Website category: phone
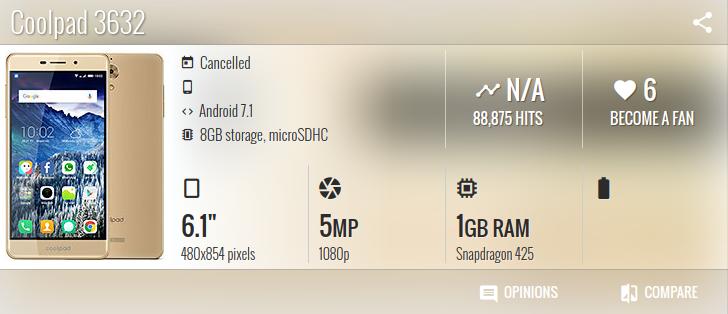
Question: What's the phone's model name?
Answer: Coolpad 3632

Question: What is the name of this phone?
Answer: Coolpad 3632

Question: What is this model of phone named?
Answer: Coolpad 3632

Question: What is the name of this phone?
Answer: Coolpad 3632

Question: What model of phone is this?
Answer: Coolpad 3632

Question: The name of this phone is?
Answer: Coolpad 3632

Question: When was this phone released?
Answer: Cancelled

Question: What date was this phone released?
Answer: Cancelled

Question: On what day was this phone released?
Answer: Cancelled

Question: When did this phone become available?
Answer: Cancelled

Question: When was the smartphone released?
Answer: Cancelled

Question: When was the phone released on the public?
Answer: Cancelled

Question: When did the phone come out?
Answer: Cancelled

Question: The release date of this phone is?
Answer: Cancelled

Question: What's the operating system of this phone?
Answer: Android 7.1

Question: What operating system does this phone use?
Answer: Android 7.1

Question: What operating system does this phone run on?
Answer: Android 7.1

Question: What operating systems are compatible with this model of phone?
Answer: Android 7.1

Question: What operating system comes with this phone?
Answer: Android 7.1

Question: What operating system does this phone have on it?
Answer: Android 7.1

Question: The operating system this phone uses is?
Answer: Android 7.1

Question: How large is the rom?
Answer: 8GB storage

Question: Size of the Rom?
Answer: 8GB storage

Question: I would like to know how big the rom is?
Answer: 8GB storage

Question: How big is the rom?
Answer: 8GB storage

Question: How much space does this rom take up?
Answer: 8GB storage

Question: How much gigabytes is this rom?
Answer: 8GB storage

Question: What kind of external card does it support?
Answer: microSDHC

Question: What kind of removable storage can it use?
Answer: microSDHC

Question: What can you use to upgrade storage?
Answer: microSDHC

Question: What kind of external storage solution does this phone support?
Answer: microSDHC

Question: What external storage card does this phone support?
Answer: microSDHC

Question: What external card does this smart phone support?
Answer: microSDHC

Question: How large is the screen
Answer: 6.1"

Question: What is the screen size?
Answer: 6.1"

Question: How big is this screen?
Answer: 6.1"

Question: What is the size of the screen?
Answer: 6.1"

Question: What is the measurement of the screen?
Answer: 6.1"

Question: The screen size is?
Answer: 6.1"

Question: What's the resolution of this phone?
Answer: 480x854 pixels

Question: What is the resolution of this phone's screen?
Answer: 480x854 pixels

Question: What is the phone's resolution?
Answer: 480x854 pixels

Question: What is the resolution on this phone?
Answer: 480x854 pixels

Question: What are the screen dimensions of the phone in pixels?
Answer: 480x854 pixels

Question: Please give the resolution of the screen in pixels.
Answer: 480x854 pixels

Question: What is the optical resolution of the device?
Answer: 480x854 pixels

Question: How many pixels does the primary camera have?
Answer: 5 MP

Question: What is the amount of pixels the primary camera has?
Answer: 5 MP

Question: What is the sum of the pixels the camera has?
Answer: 5 MP

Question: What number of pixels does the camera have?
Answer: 5 MP

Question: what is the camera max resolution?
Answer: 5 MP

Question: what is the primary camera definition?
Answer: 5 MP

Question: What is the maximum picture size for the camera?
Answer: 5 MP

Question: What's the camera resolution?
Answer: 1080p

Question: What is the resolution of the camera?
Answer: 1080p

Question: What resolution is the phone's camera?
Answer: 1080p

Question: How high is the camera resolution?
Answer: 1080p

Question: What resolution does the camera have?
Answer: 1080p

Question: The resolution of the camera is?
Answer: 1080p

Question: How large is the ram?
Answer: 1 GB RAM

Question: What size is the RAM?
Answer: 1 GB RAM

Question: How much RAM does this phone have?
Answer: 1 GB RAM

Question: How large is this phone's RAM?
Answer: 1 GB RAM

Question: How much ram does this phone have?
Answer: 1 GB RAM